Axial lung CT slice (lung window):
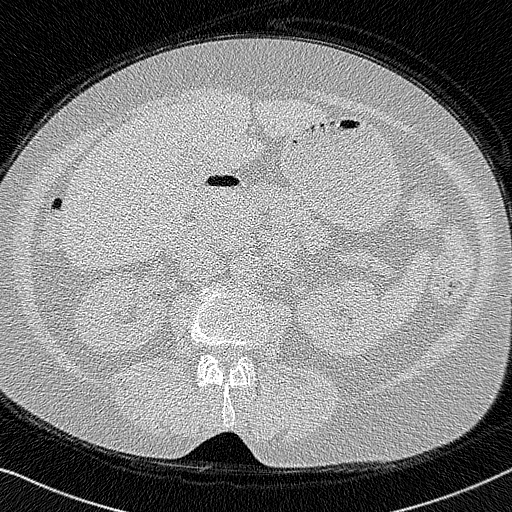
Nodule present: no